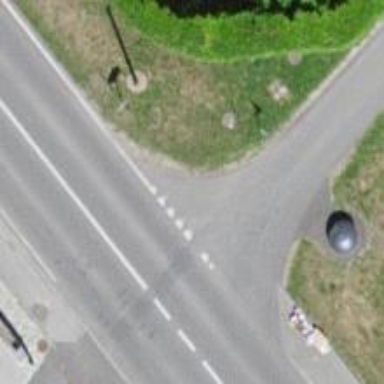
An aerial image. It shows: Unmarked crossing on footway.